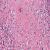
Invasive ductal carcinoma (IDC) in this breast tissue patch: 0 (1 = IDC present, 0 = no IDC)